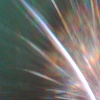
Label: sunburn